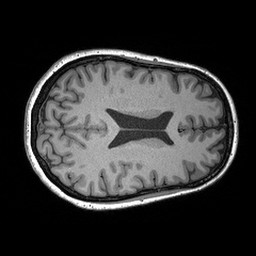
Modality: T1w
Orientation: axial
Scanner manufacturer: siemens
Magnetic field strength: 3 T
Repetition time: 2.3 s
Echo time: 0.00298 s